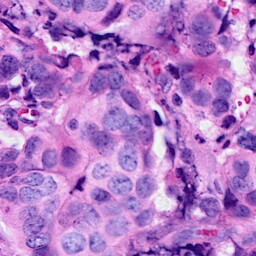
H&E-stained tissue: Breast